You are looking at the wavelet scalogram of a bearing's acceleration signal. Based on the visible evidence, which condition applies: normal, inner_race, outer_race, ball?
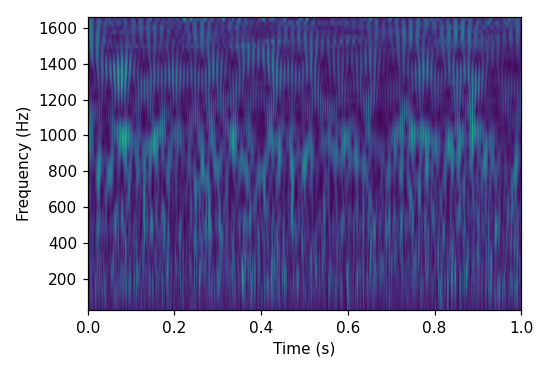
Answer: inner_race